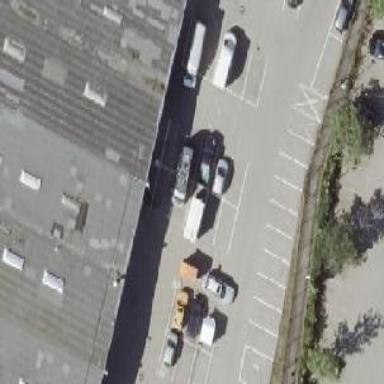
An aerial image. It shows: Road serving as parking aisle.